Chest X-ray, AP view. Patient: 66 years old, sex M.
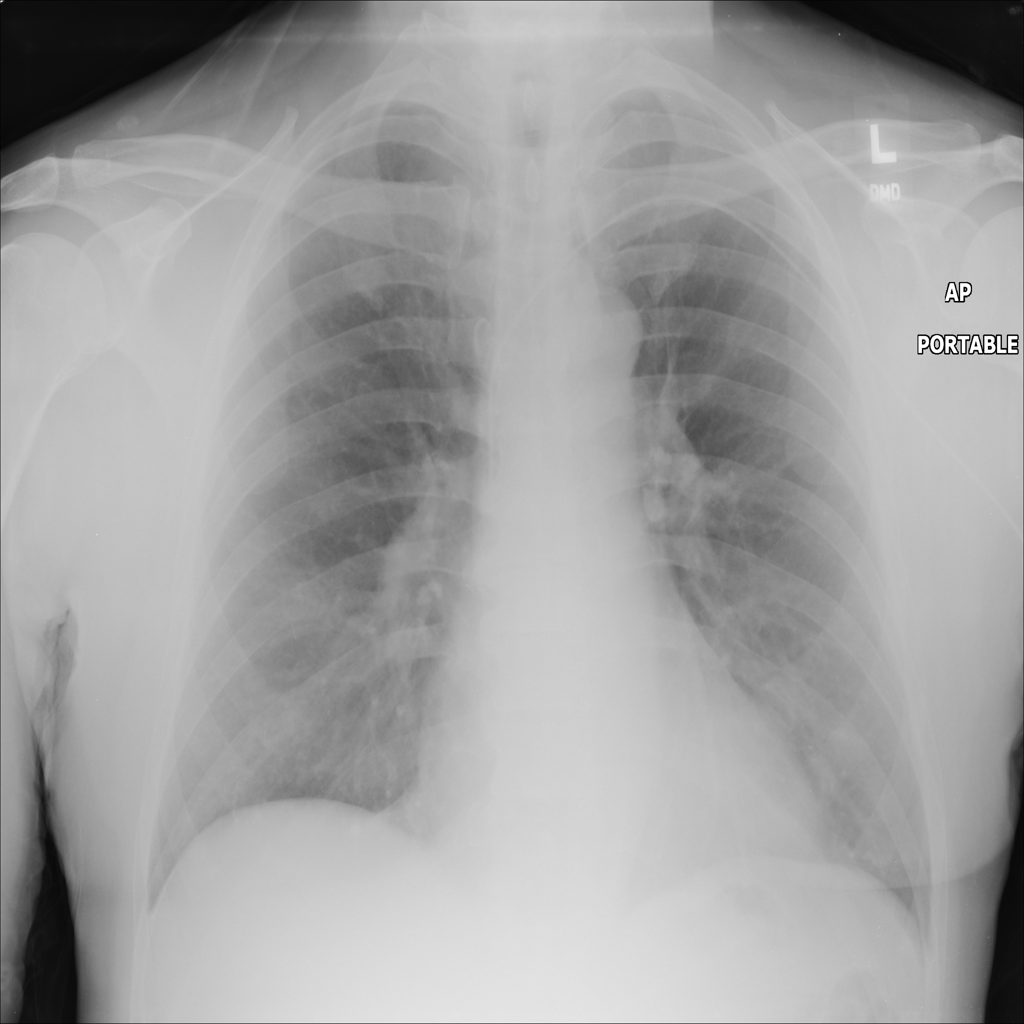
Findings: No Finding